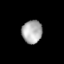
Tissue: lung
Cell type: Others
Senescence score: 0.2067
Nuclear area (px): 459
Mean DAPI intensity: 172.477